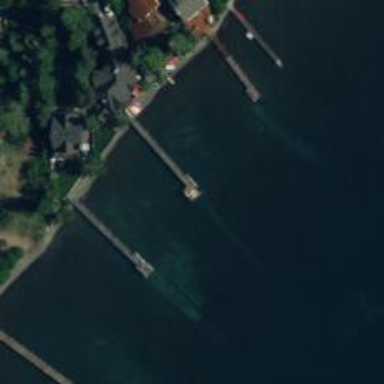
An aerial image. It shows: Man-made pier.